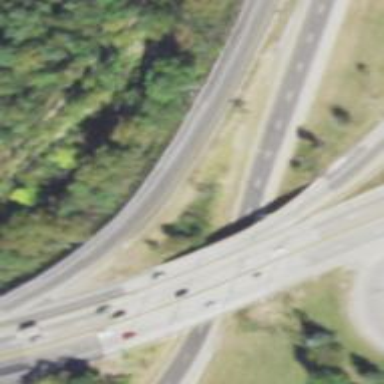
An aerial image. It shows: Asphalt motorway link.